Interaction volume radius: 5 \u00c5
Interaction volume height: 15 \u00c5
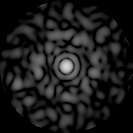
Disorder parameter: 0.8417